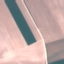
Label: AnnualCrop